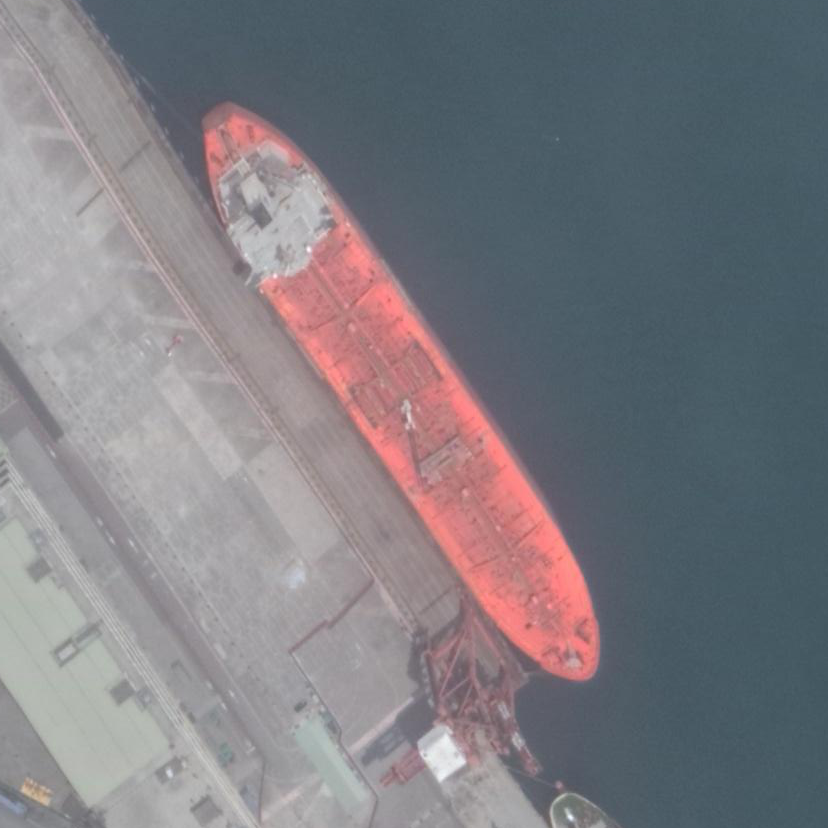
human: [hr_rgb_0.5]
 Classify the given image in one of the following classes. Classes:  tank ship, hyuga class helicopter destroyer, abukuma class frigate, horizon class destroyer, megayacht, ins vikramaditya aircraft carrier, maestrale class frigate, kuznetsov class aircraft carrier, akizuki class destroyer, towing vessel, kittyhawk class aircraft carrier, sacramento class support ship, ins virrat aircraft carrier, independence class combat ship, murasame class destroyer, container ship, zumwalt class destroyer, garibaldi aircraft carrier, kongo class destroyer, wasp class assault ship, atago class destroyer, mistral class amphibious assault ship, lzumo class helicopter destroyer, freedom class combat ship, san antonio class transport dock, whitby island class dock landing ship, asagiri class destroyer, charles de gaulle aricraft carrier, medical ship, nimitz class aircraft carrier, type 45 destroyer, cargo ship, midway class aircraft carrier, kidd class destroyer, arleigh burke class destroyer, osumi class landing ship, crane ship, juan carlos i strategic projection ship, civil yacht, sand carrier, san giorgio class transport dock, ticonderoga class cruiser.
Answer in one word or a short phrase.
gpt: Tank ship